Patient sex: M
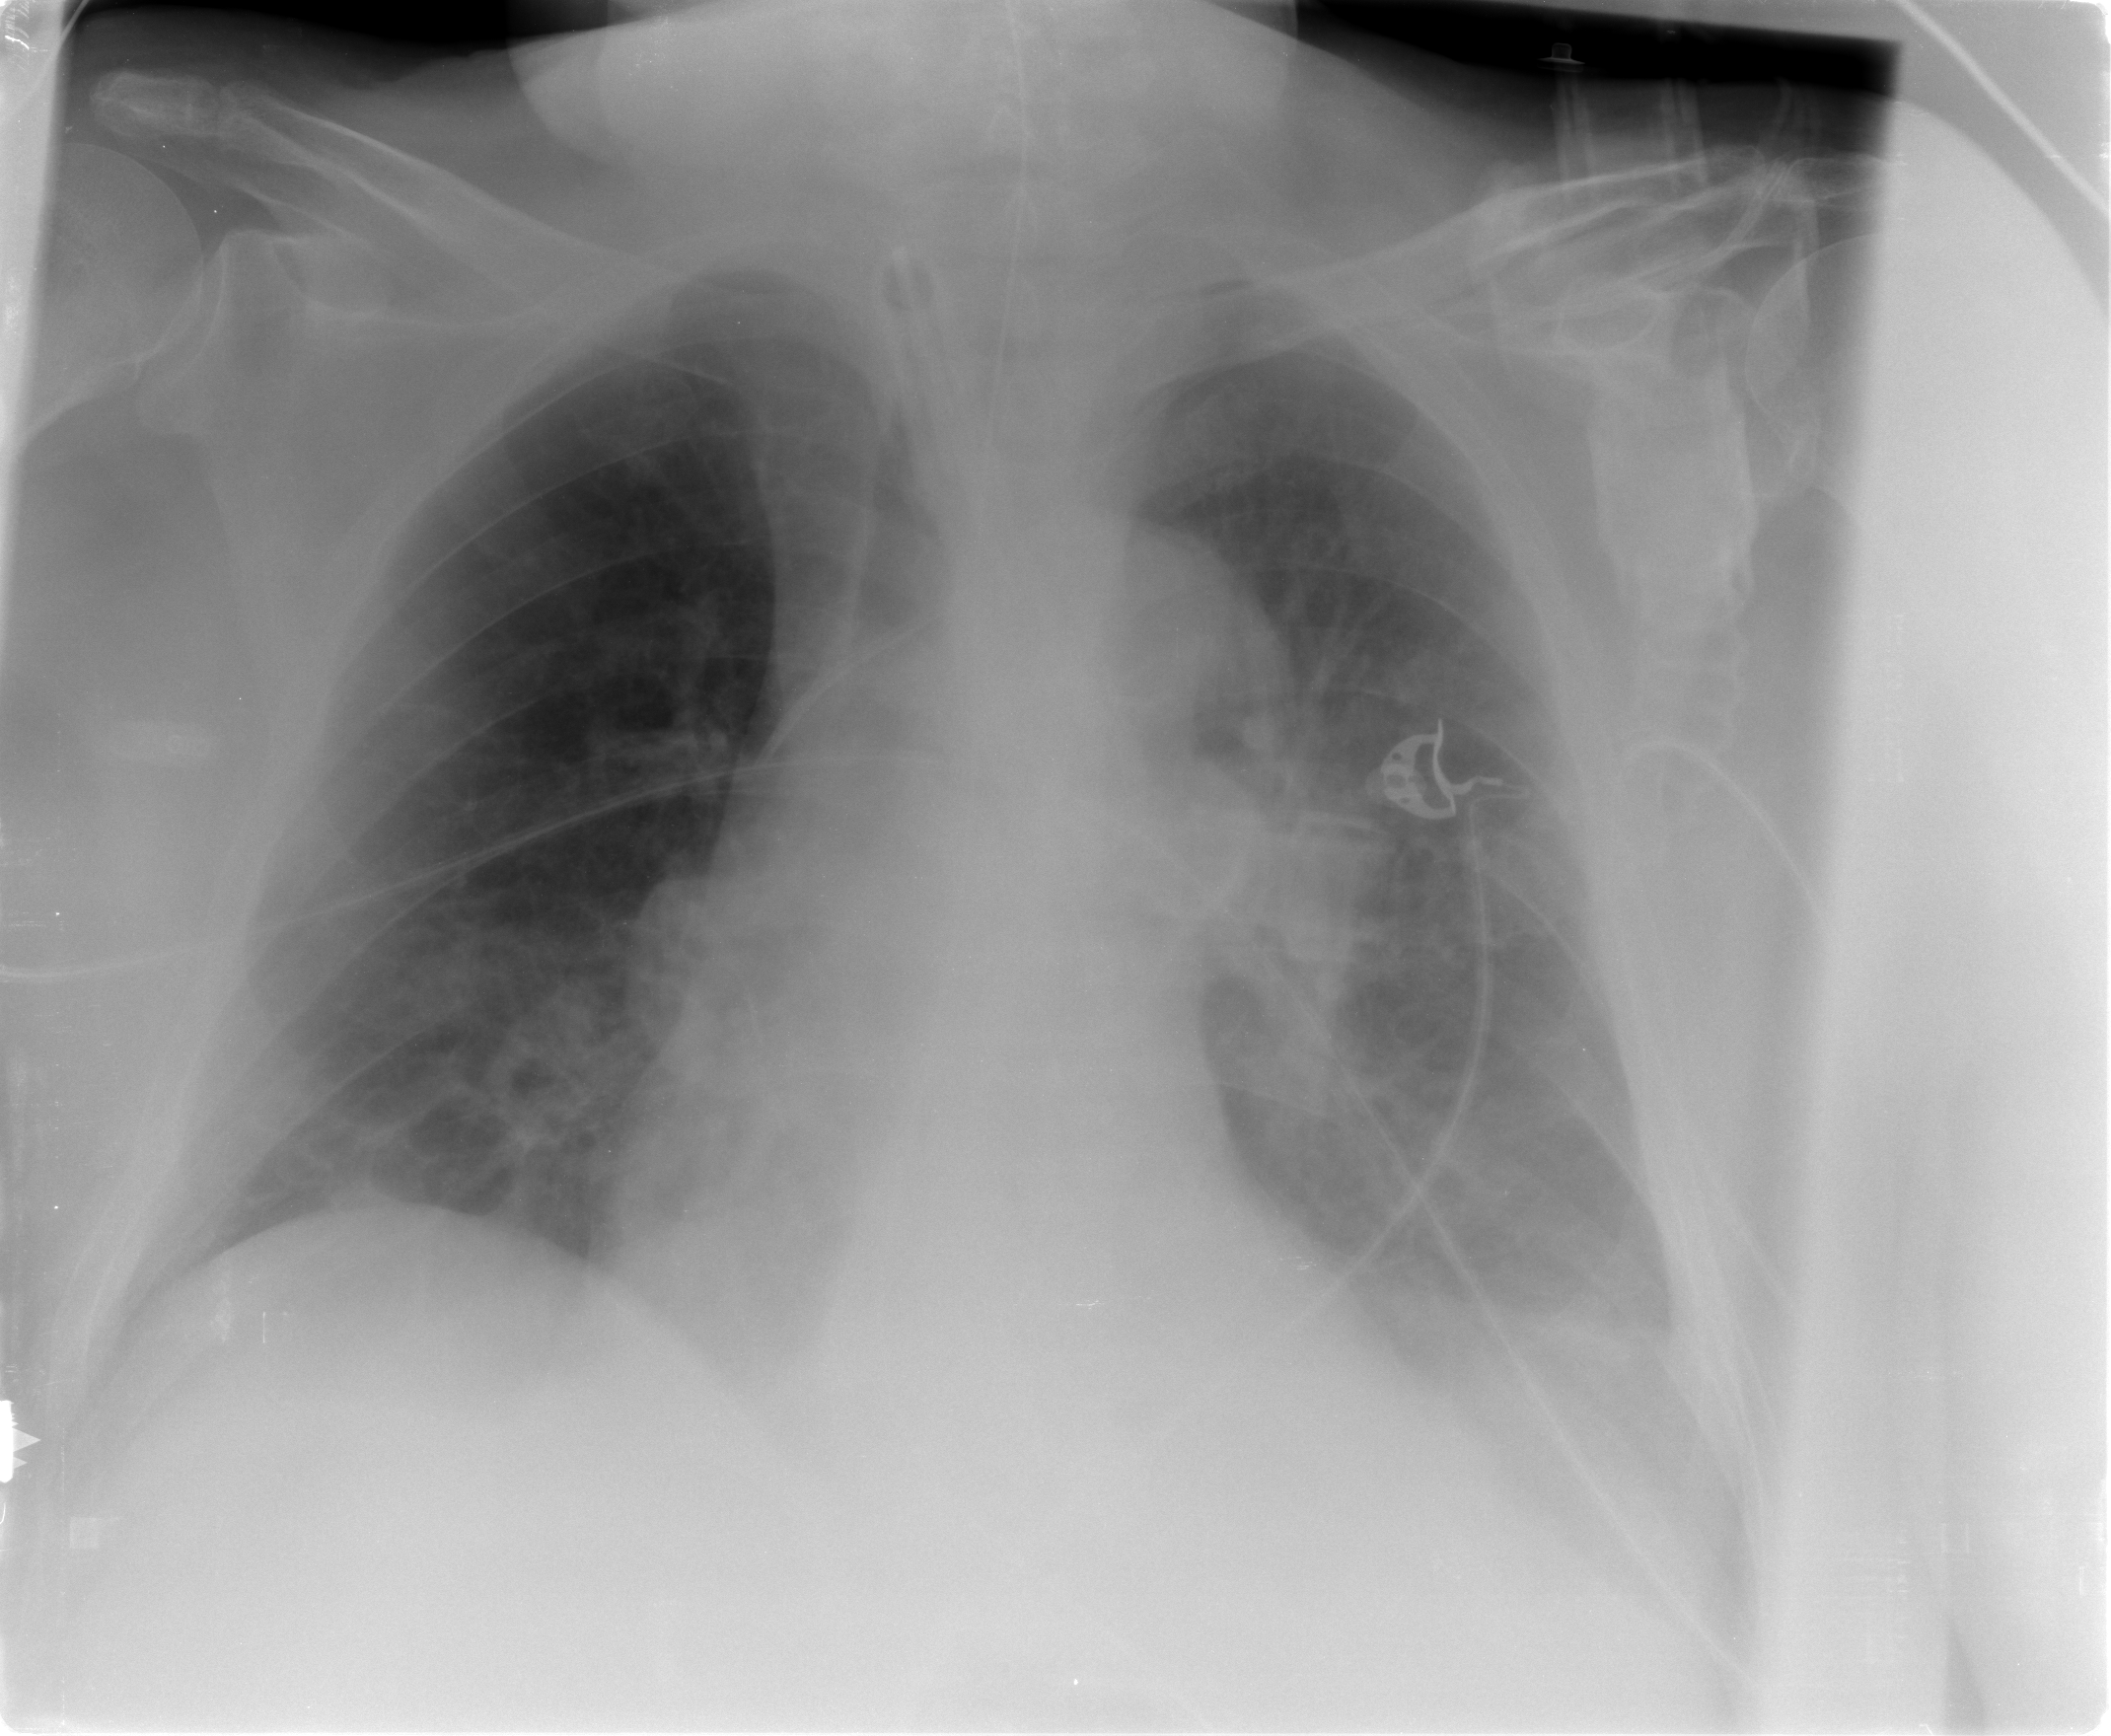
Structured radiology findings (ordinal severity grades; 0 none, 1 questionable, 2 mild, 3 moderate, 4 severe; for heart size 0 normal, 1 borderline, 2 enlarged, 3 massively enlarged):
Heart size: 0
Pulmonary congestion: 0
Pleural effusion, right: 0
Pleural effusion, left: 2
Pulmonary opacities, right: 0
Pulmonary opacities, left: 0
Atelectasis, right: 2
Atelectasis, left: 2